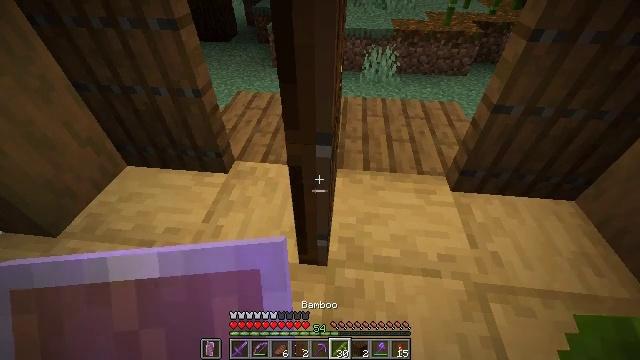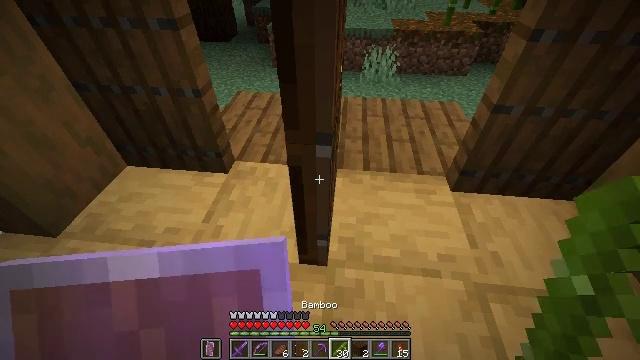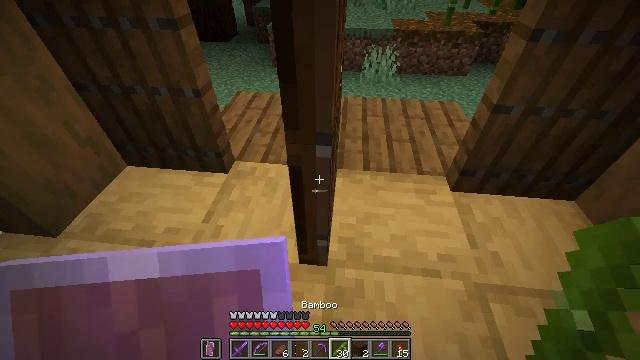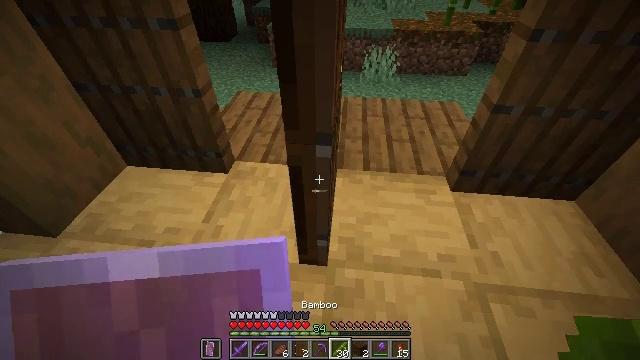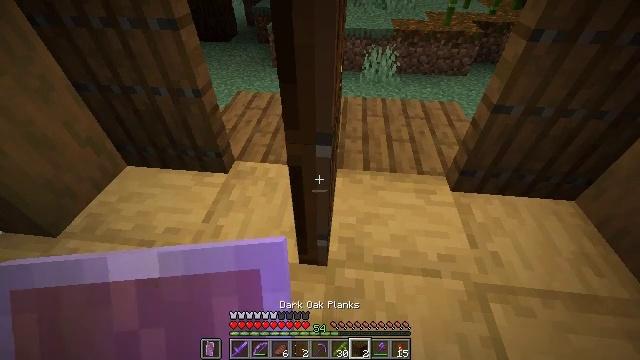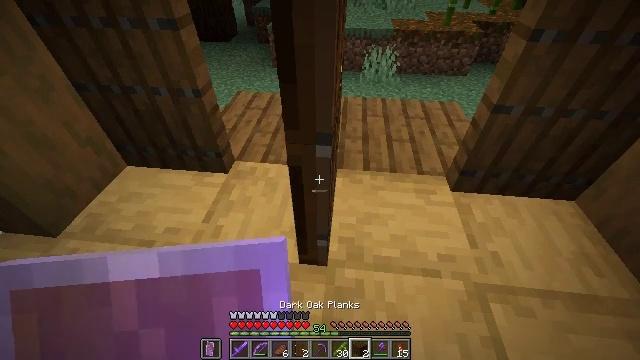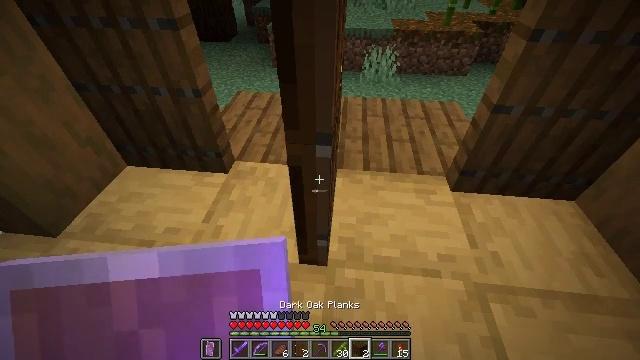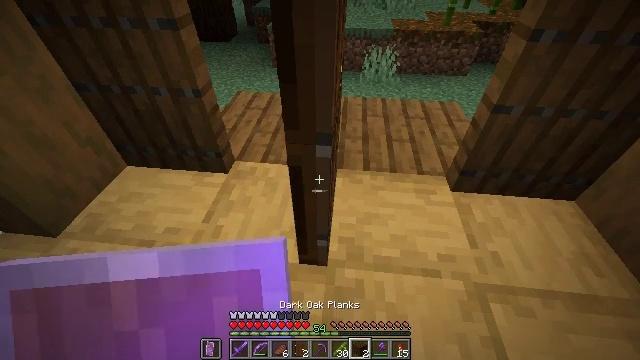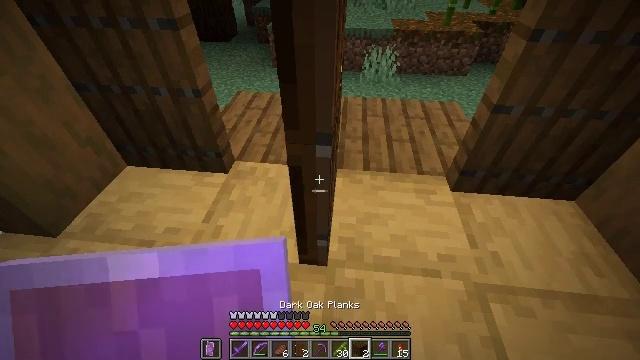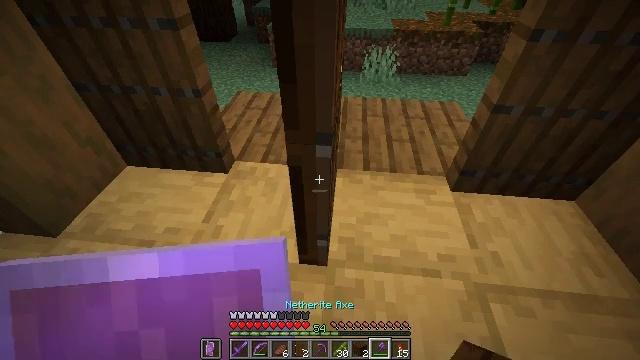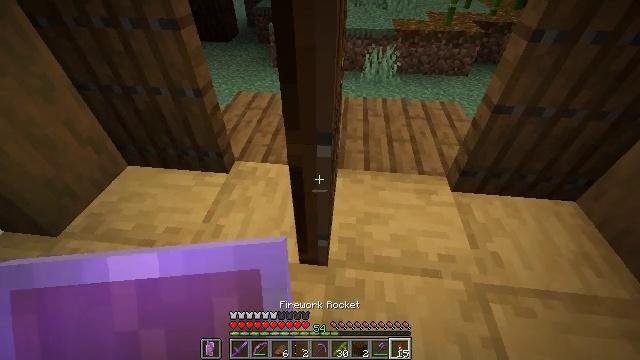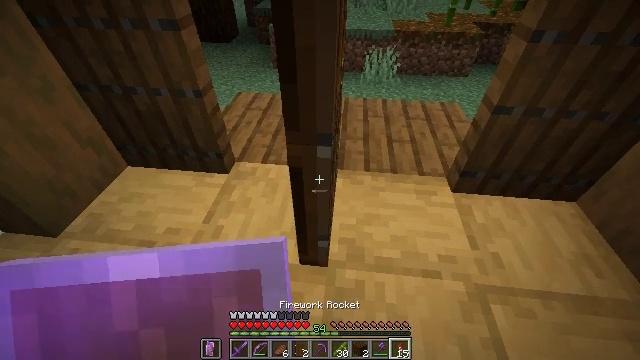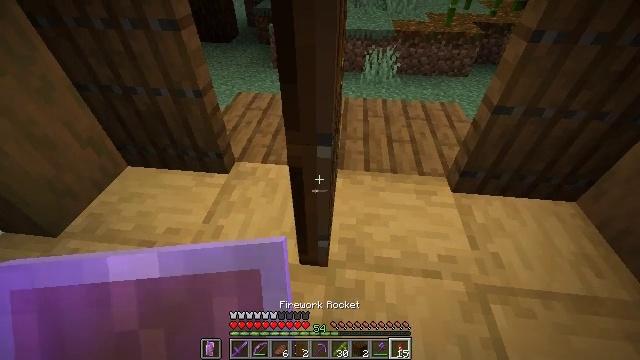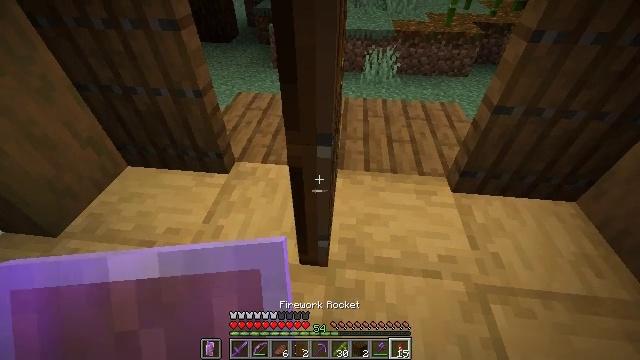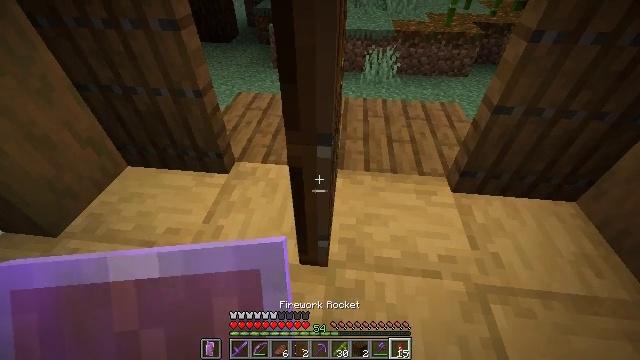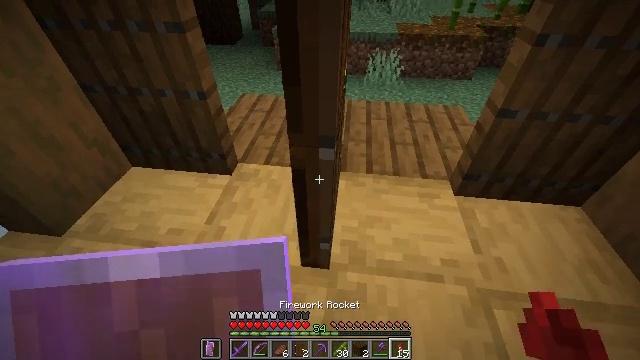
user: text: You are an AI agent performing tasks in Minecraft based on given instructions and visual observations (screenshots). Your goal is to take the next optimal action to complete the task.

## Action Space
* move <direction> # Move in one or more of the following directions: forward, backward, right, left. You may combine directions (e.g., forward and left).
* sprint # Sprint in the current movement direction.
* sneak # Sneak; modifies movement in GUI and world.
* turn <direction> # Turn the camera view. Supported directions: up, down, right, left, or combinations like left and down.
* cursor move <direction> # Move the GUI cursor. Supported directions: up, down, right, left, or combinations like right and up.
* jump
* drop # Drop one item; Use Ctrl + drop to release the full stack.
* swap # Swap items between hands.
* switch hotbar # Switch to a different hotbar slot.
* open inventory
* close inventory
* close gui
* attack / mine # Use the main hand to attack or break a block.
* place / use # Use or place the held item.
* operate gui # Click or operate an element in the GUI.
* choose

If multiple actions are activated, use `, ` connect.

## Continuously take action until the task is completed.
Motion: motion action
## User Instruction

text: Remove the dark oak door from the structure.
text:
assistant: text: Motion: no_op
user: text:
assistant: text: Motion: no_op
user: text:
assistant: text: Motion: no_op
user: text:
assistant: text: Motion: no_op
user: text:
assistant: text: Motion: no_op
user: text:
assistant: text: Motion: no_op
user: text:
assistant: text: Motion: no_op
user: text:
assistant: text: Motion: no_op
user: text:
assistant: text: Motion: no_op
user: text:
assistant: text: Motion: no_op
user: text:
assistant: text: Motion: no_op
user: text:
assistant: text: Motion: no_op
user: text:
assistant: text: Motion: no_op
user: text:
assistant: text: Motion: no_op
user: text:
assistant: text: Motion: no_op
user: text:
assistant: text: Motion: turn left
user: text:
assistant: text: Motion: no_op
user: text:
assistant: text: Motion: no_op
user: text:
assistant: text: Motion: no_op
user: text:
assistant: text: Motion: no_op
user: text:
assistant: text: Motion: no_op
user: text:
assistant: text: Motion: no_op
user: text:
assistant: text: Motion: turn up
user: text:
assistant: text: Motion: no_op
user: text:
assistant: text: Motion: no_op
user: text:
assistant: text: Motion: attack / mine
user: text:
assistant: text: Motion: attack / mine
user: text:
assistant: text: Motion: attack / mine
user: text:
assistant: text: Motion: attack / mine
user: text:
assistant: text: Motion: attack / mine